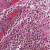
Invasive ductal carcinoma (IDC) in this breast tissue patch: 0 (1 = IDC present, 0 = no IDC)